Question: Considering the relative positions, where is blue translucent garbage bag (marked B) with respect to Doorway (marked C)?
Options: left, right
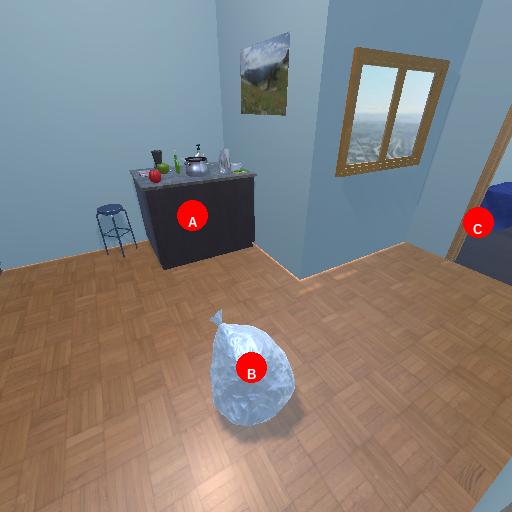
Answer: left